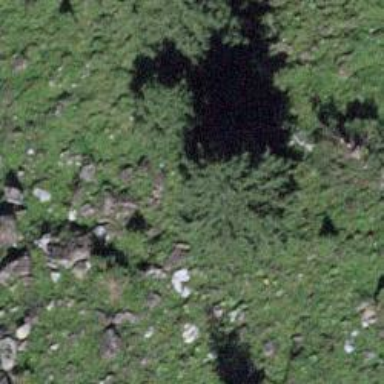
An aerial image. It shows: Evergreen needle-leaved tree.